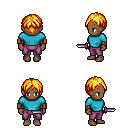
a pixel art fantasy rpg character, female body template, human, dark skin, teal long-sleeve shirt, magenta pants, light blonde parted hairstyle, leather bracers, dagger, four views (front, back, left, right), 2x2 character sprite sheet, small pixel art, hard edges, no anti-aliasing